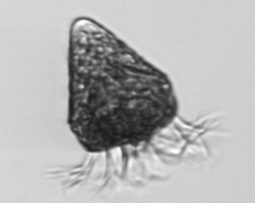
Label: Strombidium_morphotype2